Field crop: maize
Growth stage: 1
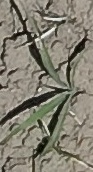
Species: sorghum